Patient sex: M
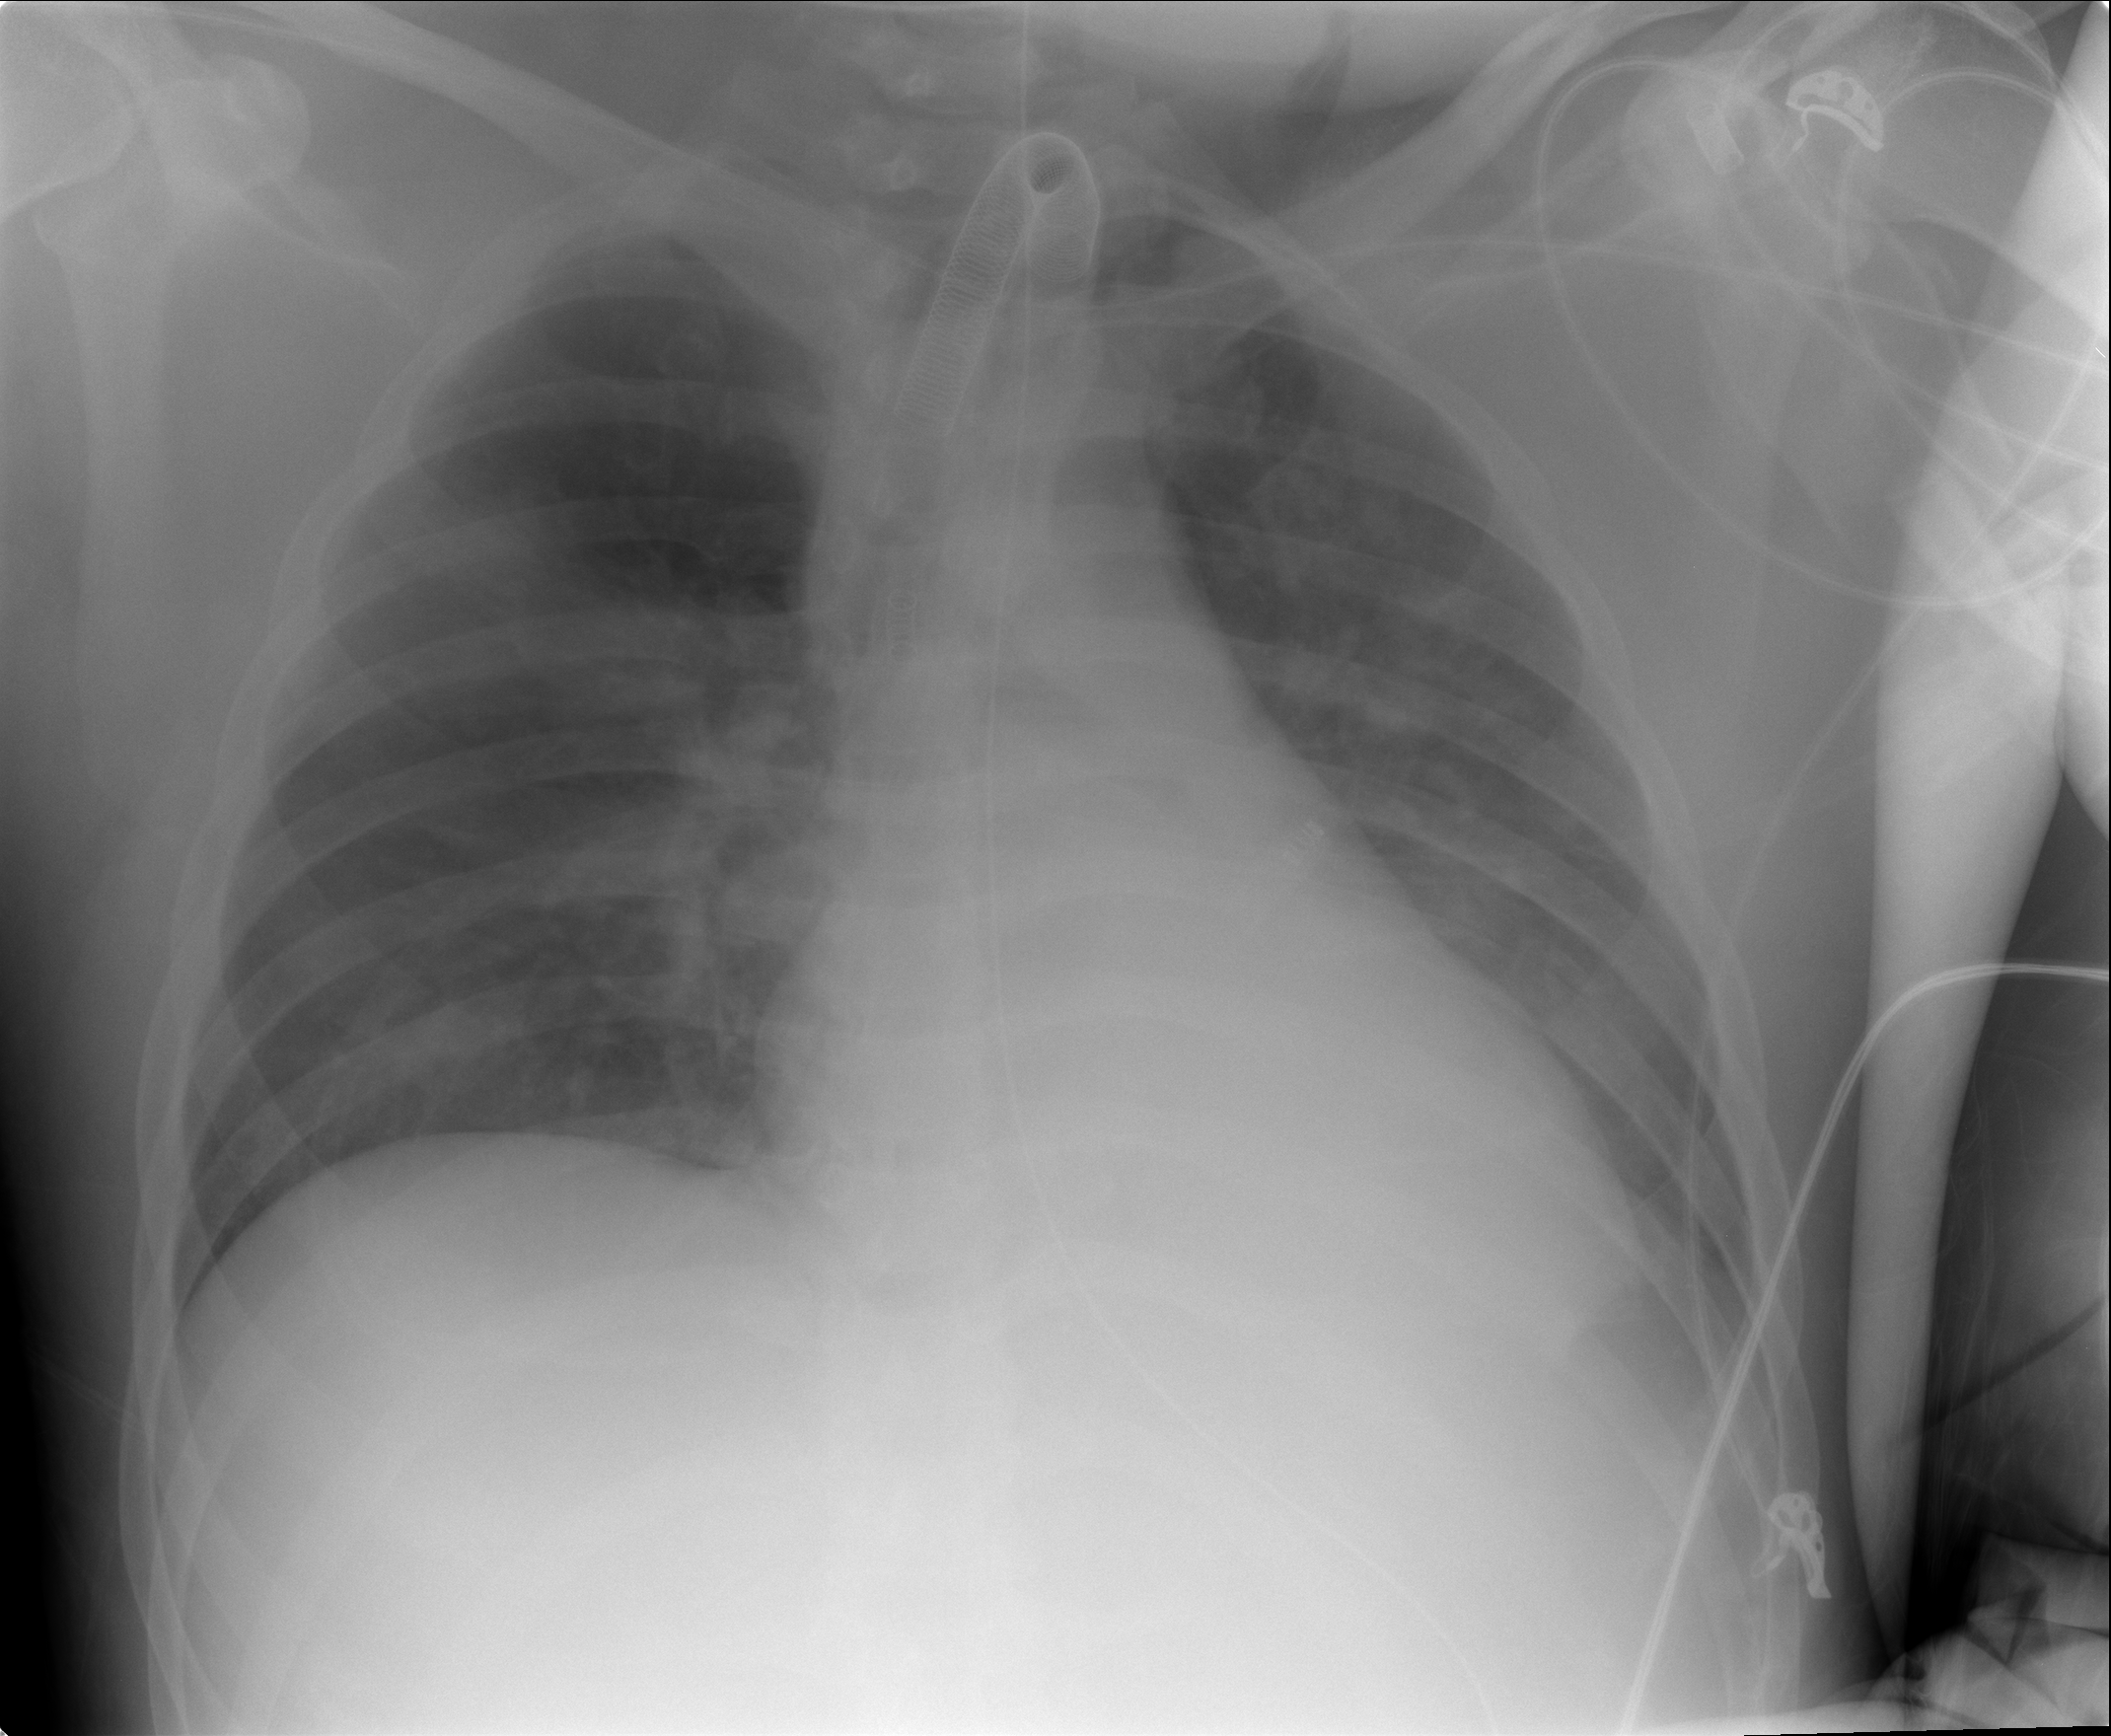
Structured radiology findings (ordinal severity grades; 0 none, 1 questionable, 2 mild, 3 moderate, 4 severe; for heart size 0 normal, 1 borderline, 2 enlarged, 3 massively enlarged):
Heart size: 0
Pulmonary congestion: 0
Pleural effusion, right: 0
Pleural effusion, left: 0
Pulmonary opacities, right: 2
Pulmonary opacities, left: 2
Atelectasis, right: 0
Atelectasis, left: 0